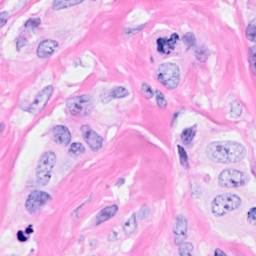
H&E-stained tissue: Breast